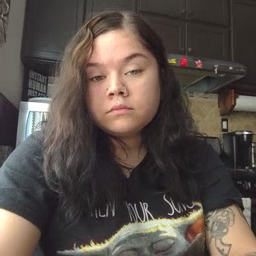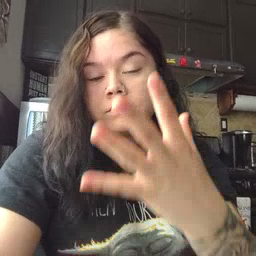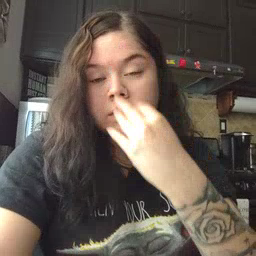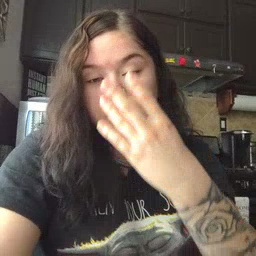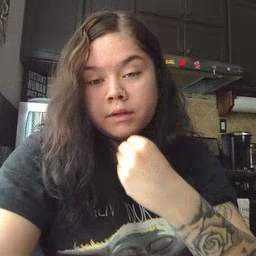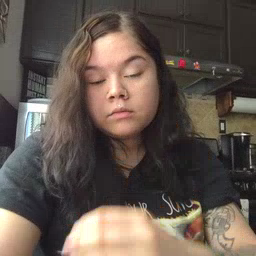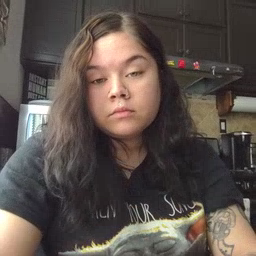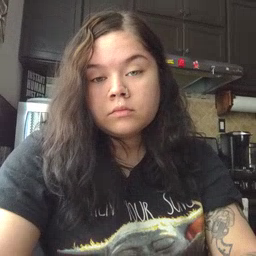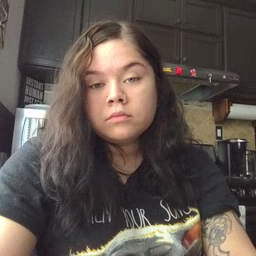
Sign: sleepy